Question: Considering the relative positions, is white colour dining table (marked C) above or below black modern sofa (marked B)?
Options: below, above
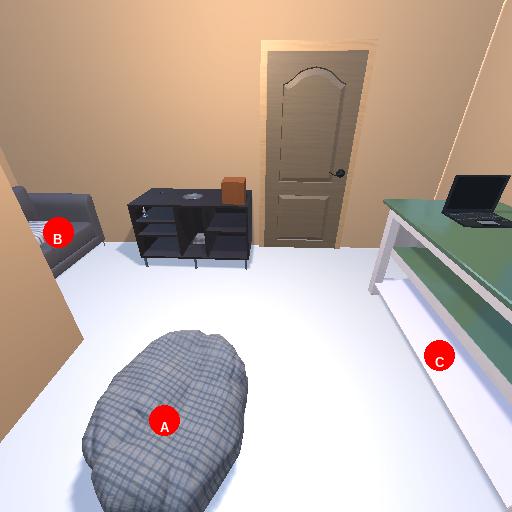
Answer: below